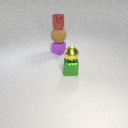
small red metal cylinder above small purple rubber cube